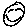
Label: smiley face